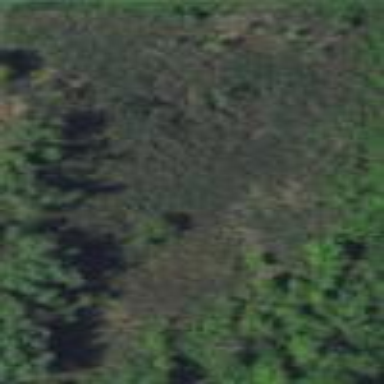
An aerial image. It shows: Patch of scrub vegetation.